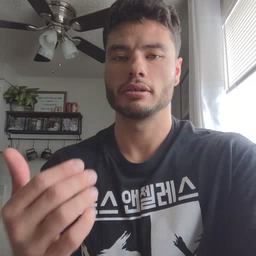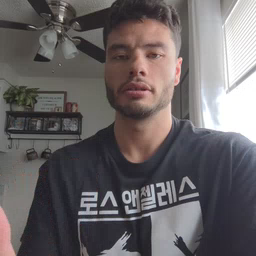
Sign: tongue